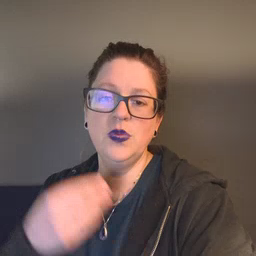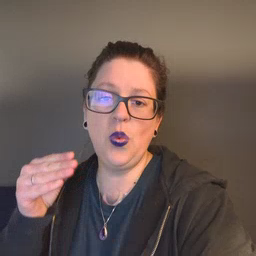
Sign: store